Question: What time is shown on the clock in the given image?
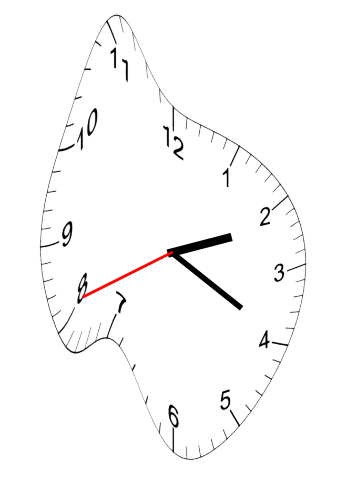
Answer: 02:19:41